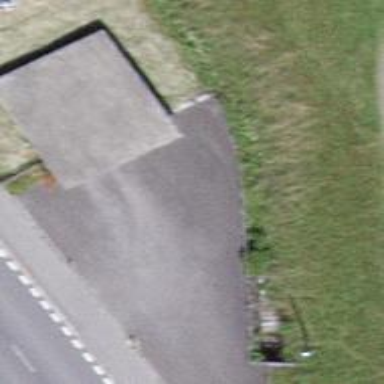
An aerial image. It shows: Garage.